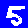
Digit: 5